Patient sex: F
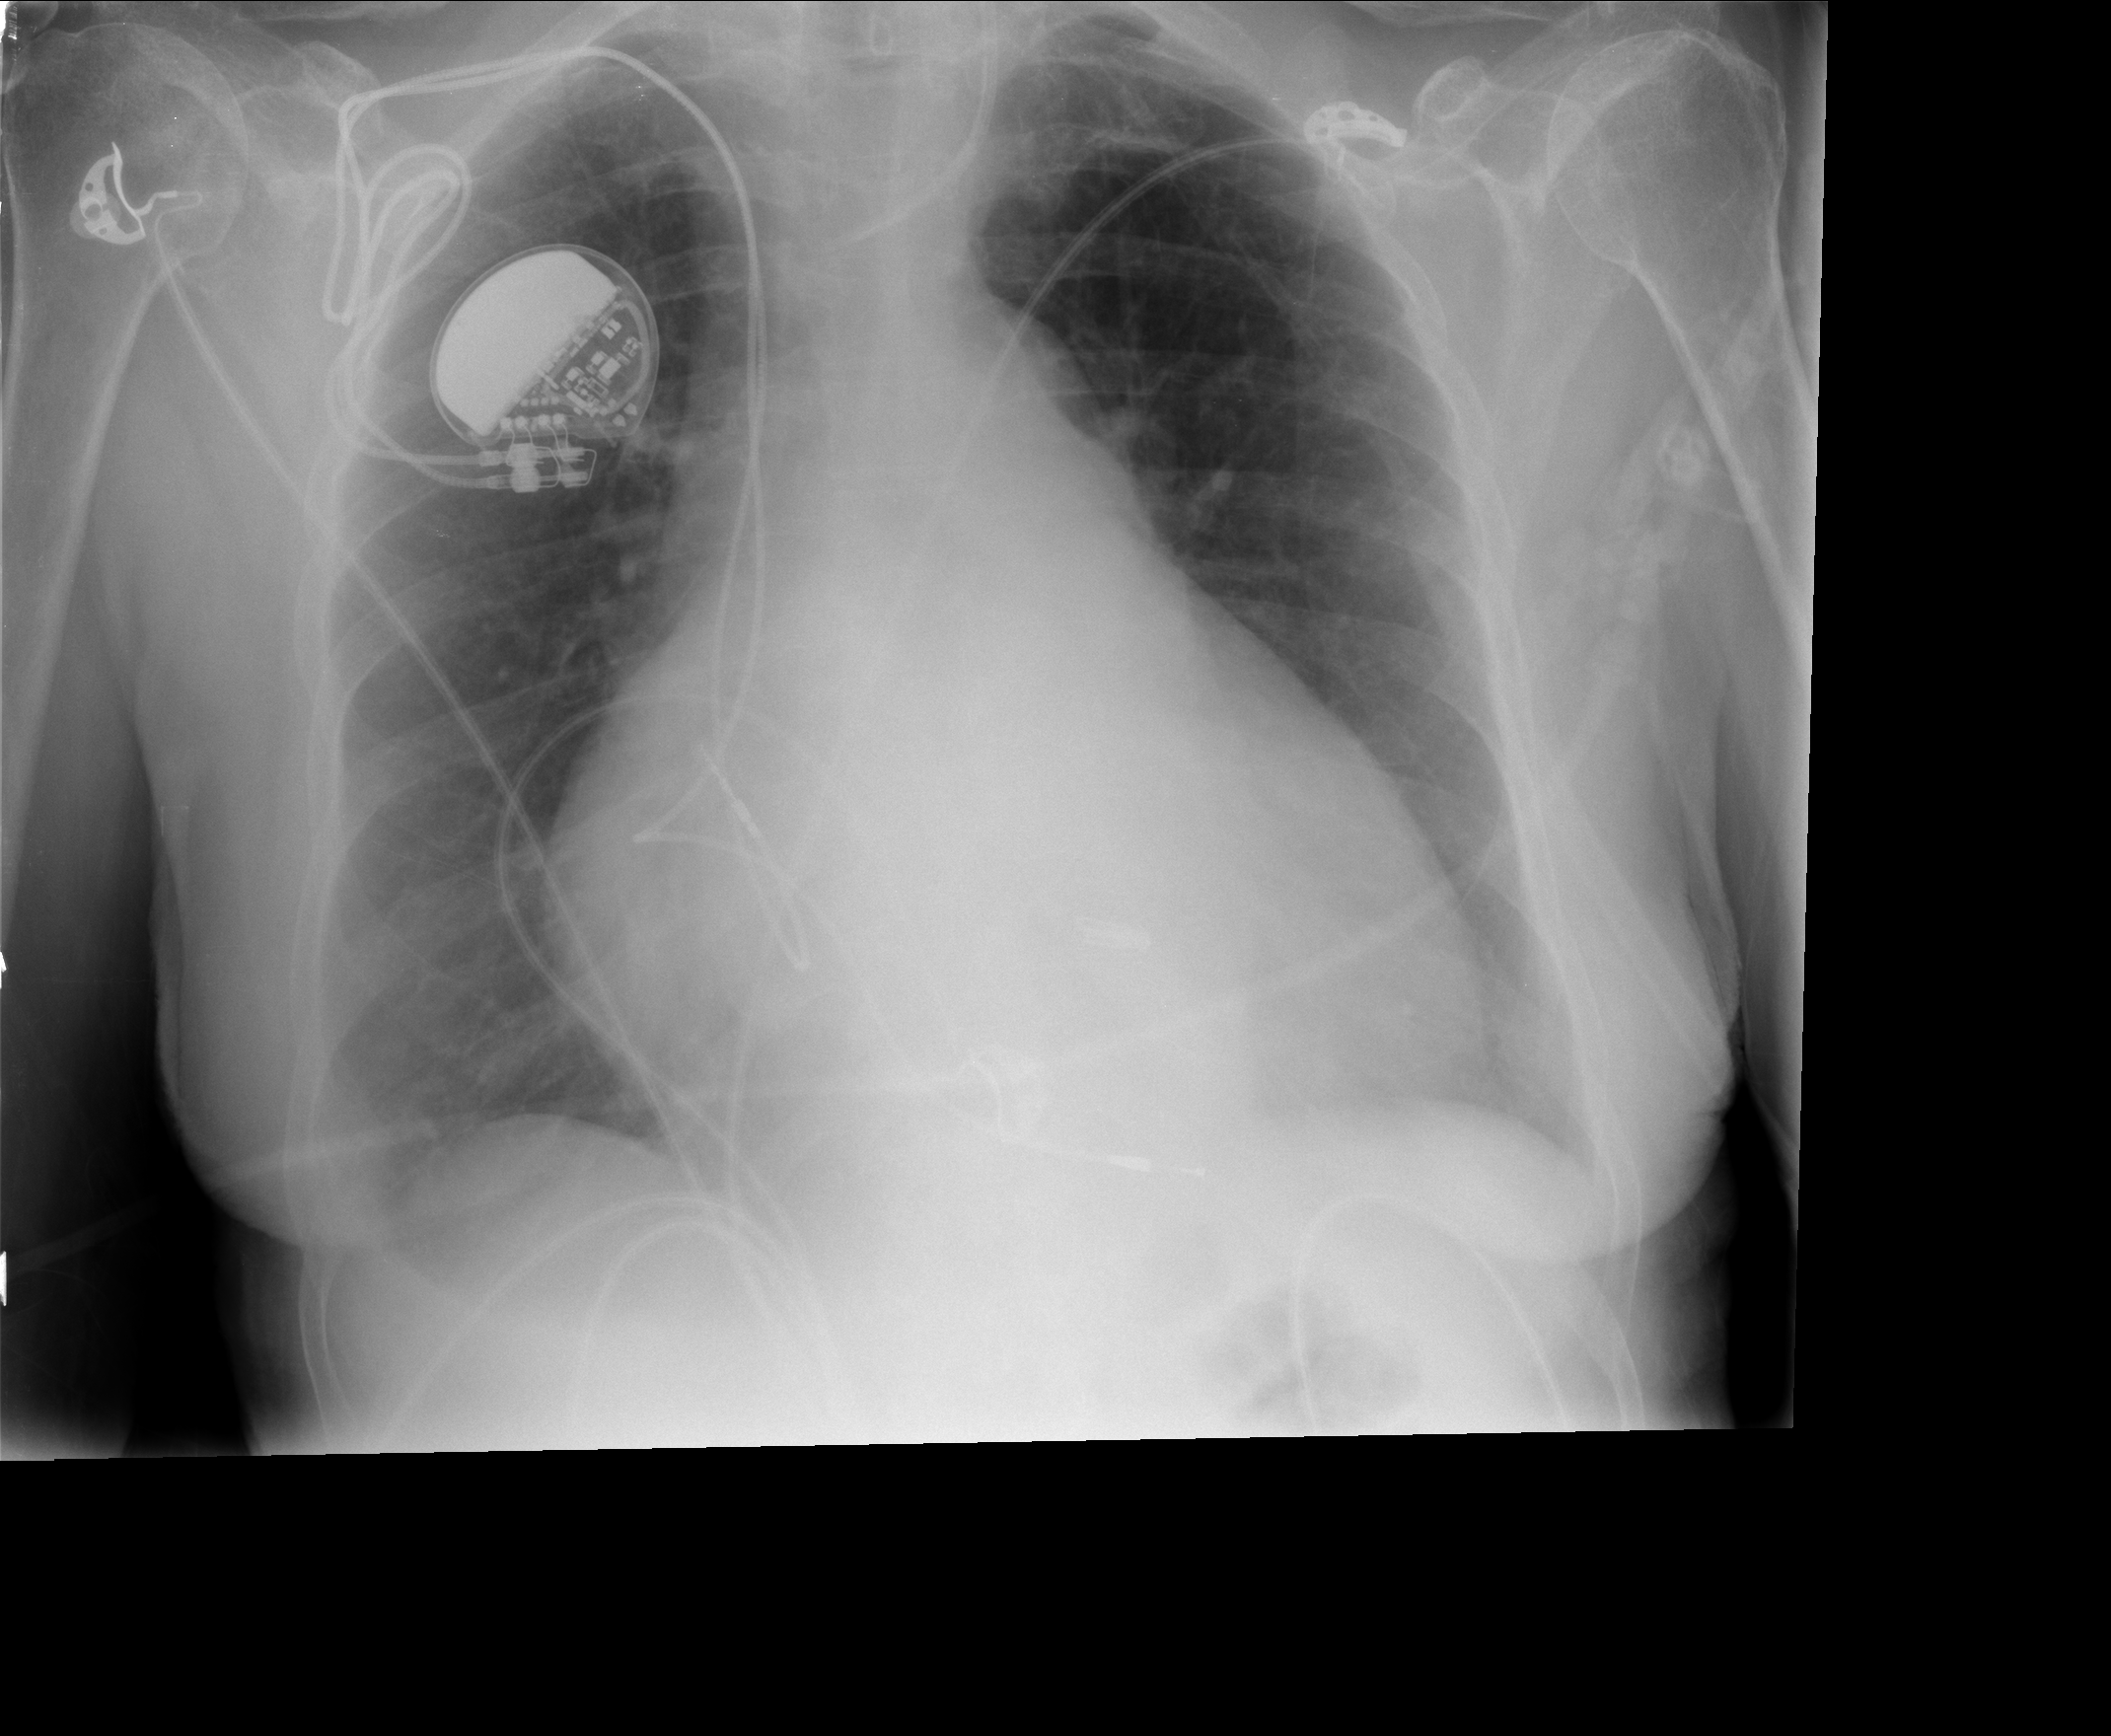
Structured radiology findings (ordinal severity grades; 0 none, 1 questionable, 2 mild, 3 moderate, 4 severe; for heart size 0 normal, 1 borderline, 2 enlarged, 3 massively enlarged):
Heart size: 2
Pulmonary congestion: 0
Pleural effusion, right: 1
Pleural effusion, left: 0
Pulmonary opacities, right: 0
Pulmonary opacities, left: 0
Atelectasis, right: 0
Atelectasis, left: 0